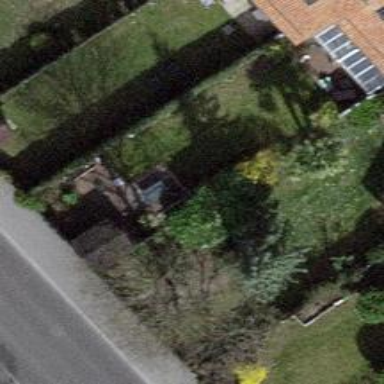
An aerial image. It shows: Garden surrounded by fence.